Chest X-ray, PA view. Patient: 27 years old, sex M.
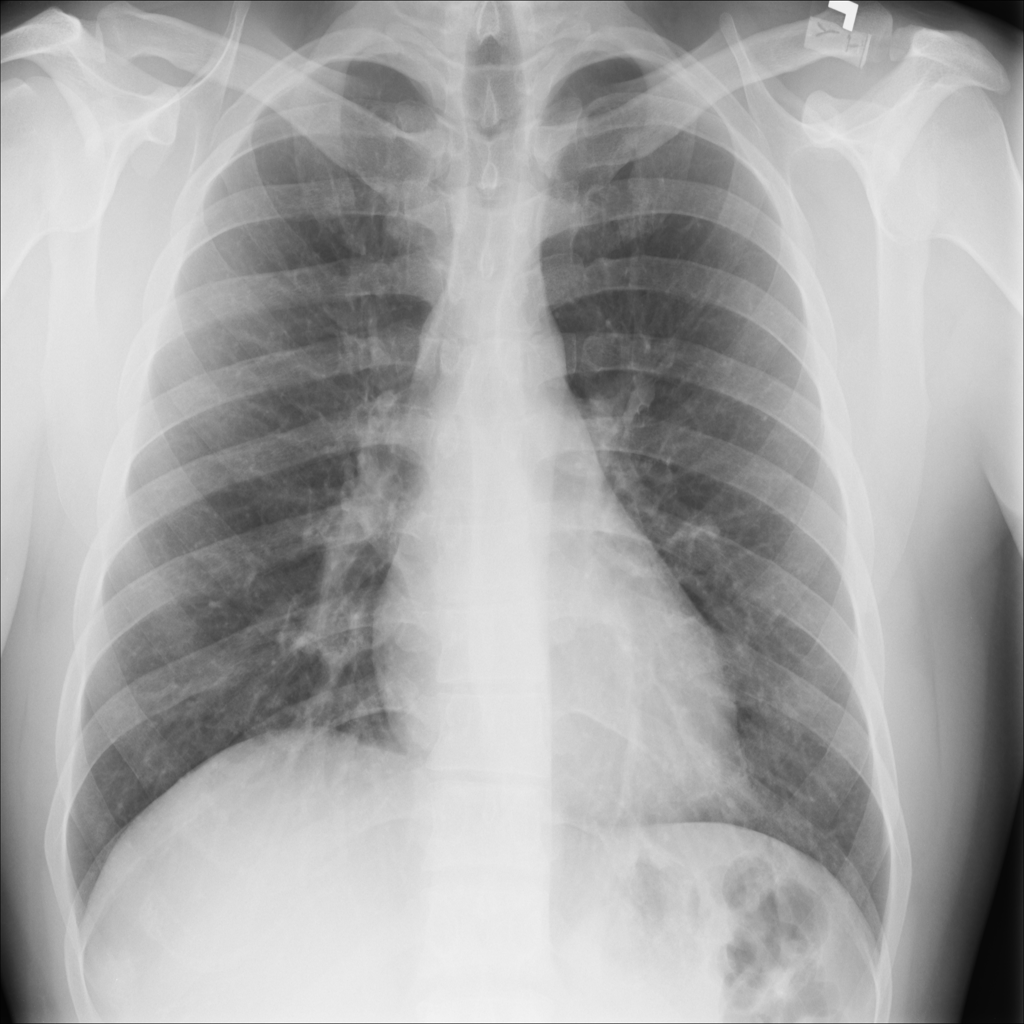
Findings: No Finding